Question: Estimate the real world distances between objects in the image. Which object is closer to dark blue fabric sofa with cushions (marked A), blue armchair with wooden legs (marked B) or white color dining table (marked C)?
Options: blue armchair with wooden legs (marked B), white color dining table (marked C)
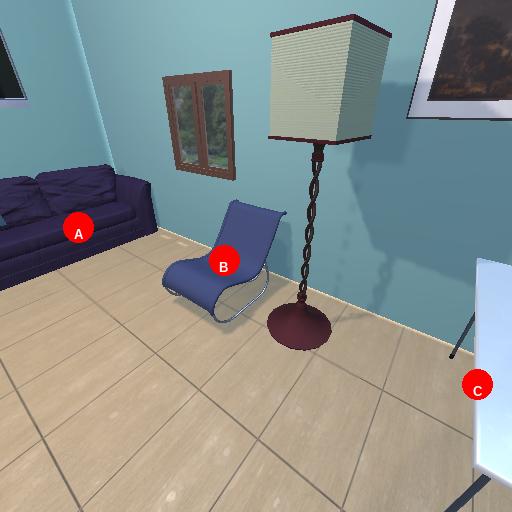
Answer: blue armchair with wooden legs (marked B)